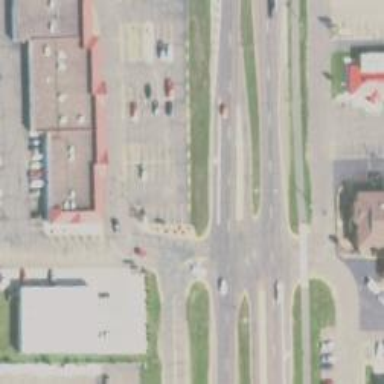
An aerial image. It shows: Secondary link road with asphalt surface.